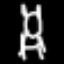
Label: chair